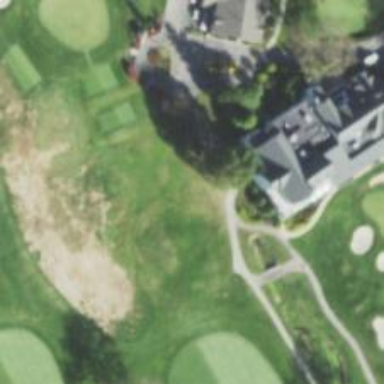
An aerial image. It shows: Golf tee.